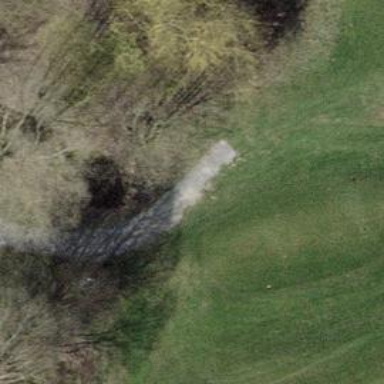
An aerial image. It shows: Grassy area designated as golf tee.